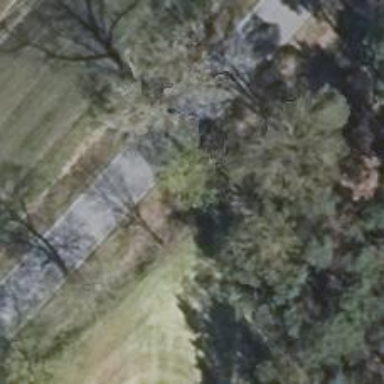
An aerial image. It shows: Row of deciduous broadleaved trees.